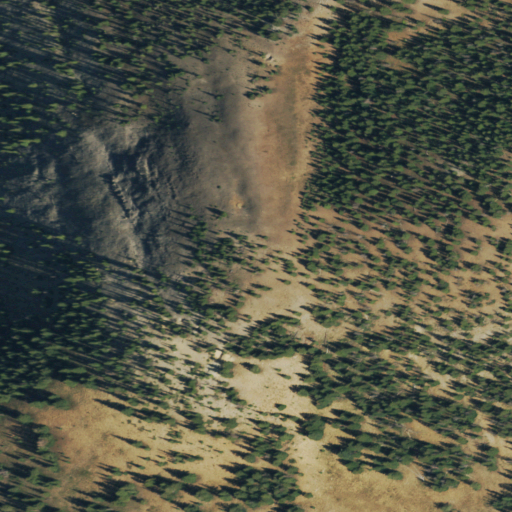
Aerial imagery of mountain in Colorado named Baldy Mountain containing shrub, evergreen forest, and grassland